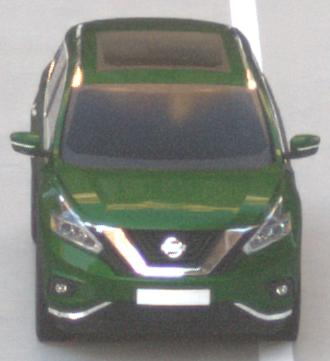
Make: Nissan
Model: Murano
Detailed model: Gen. 3 Z52
Model produced from: 2015
Doors: 5
Color: green
Road condition: wet road
Daytime: sunrise or sunset
Contrast: low contrast